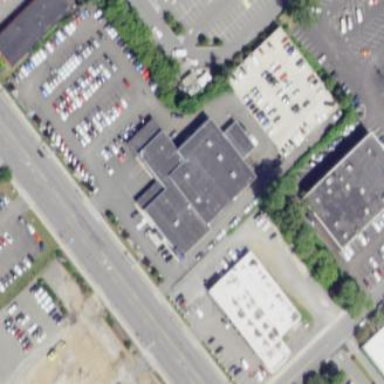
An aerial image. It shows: Building that houses car shop.